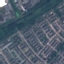
Label: Residential